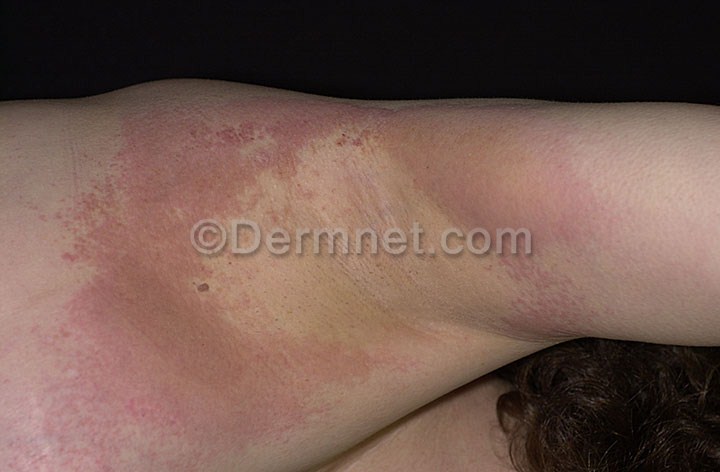
Disease: Poison Ivy Photos and other Contact Dermatitis